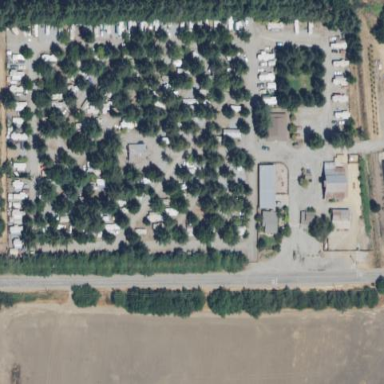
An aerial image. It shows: Campsite for tourism.